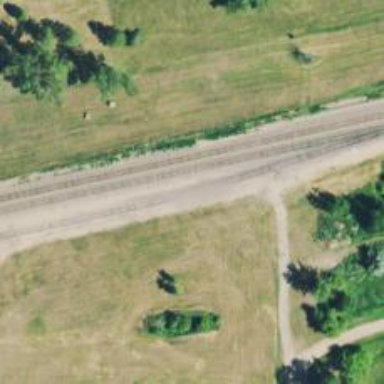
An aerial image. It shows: Railway siding for service.